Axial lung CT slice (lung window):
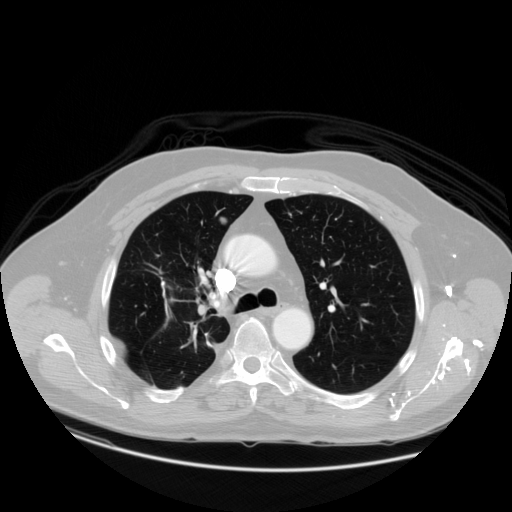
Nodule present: yes
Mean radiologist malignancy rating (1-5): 3.5